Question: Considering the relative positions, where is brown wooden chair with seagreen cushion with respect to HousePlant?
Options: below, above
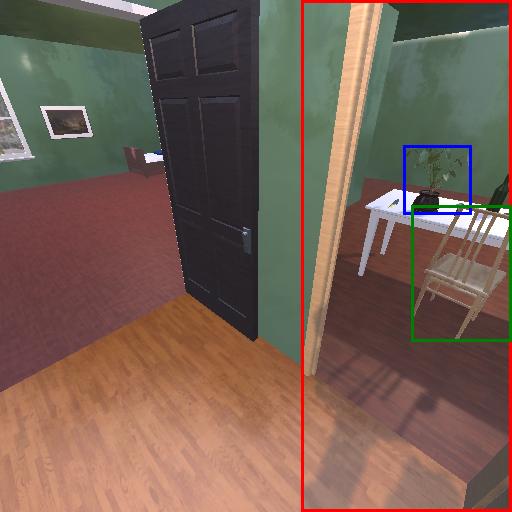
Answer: below